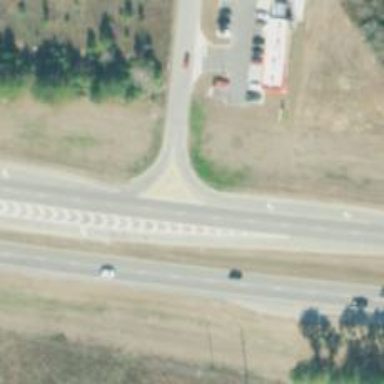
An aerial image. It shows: Trunk link highway.